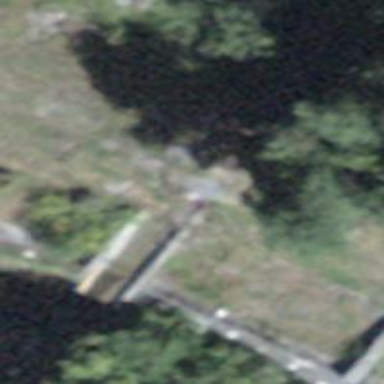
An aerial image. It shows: Culvert tunnel.